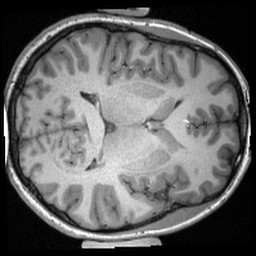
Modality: T1w
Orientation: axial